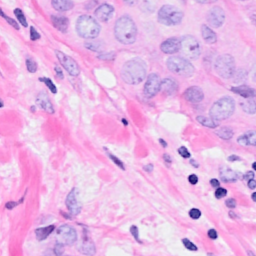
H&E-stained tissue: Breast